Question: Based upon Romain Guy's blog post <URL> when talking about Overdraw he says this:
> Removing the window background: the background defined in your theme is used by the system to create preview windows when launching your application. Never set it to null unless your application is transparent. Instead, set it to the color/image you want or get rid of from onCreate() by calling getWindow().setBackgroundDrawable(null).***
However getWindow().setBackgroundDrawable(null) seems to have no effect. Here's a sample with the code:
'''
//MainActivity
@Override
protected void onCreate(Bundle savedInstanceState) {
getWindow().setBackgroundDrawable(null);
super.onCreate(savedInstanceState);
setContentView(R.layout.main);
}
// main.xml
<RelativeLayout xmlns:android="http://schemas.android.com/apk/res/android"
xmlns:tools="http://schemas.android.com/tools"
android:layout_width="match_parent"
android:layout_height="match_parent"
android:layout_marginLeft="40dp"
android:layout_marginRight="40dp"
android:background="#FFE0FFE0"
tools:context=".MainActivity" >
<LinearLayout
android:layout_width="match_parent"
android:layout_height="match_parent"
android:layout_marginLeft="40dp"
android:layout_marginRight="40dp"
android:background="#FFFFFFE0" >
<TextView
android:layout_width="wrap_content"
android:layout_height="wrap_content"
android:layout_marginTop="40dp"
android:text="@string/hello_world" />
</LinearLayout>
// styles.xml
<style name="AppTheme" parent="AppBaseTheme">
<item name="android:windowBackground">@color/yellow</item>
</style>
'''
This sample produces the results in the image. You can see the outerlayer has an overdraw and the window background color is still visible. I expected the window's background to be gone and only the lineralayout to have overdraw.

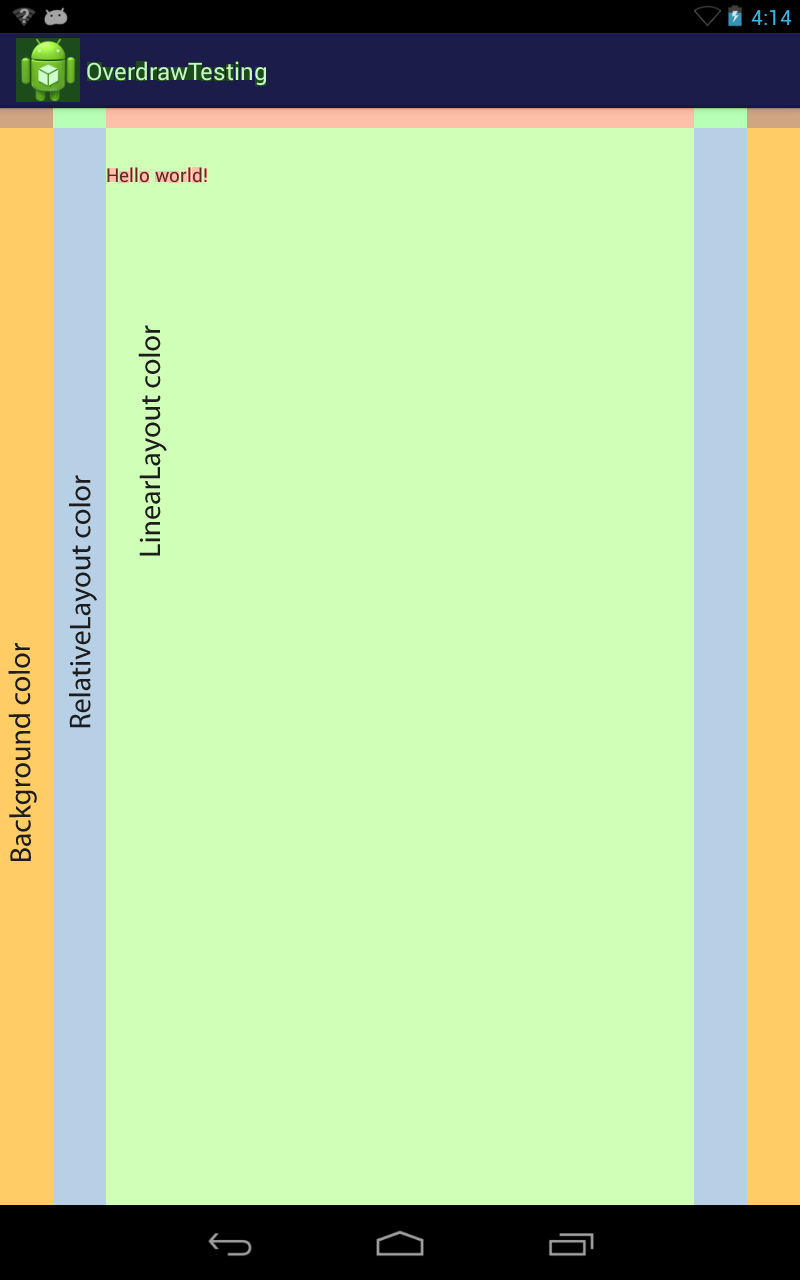
Answer: Just move 'getWindow().setBackgroundDrawable(null)' down, until anywhere after 'setContentView(R.layout.main)'; e.g.:
'''
@Override public void onCreate(Bundle savedInstanceState) {
super.onCreate(savedInstanceState);
setContentView(R.layout.main);
getWindow().setBackgroundDrawable(null);
}
'''
The 'setContentView(...)' call propagates setting the content on the window the activity is attached to and probably overrides the change you meant to made with 'setBackgroundDrawable(null)'.
Result: